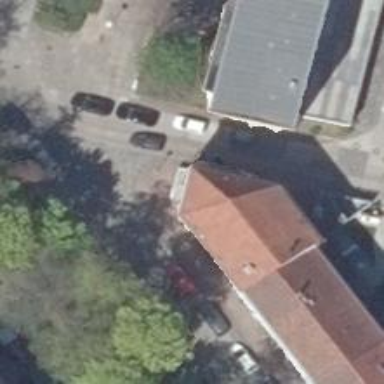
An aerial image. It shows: Residential building with red roof made of roof tiles. The roof is side-hipped and oriented along the structure.